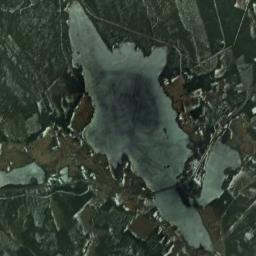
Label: lake